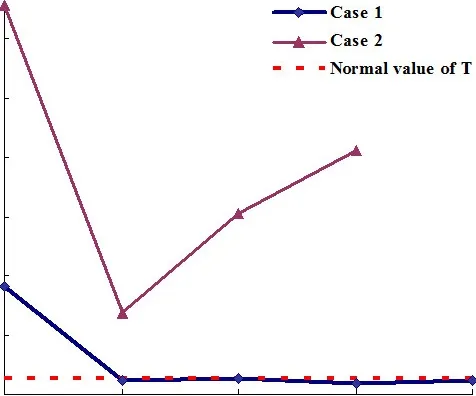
The dynamic changes of the patients' serum testosterone level before or after surgery.
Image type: chart (chart)